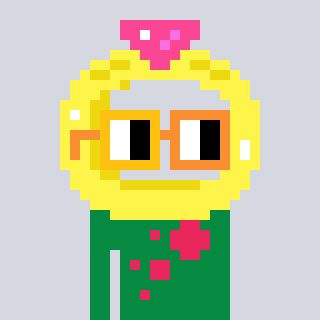
a pixel art character with square yellow and orange glasses, a ring-shaped head and a green-colored body on a cool background